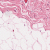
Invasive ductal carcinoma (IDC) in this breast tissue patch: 0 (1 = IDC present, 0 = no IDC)